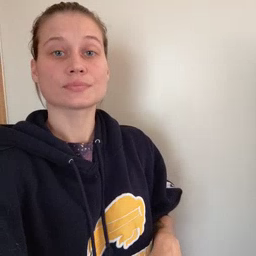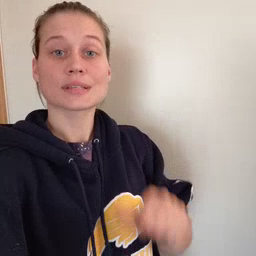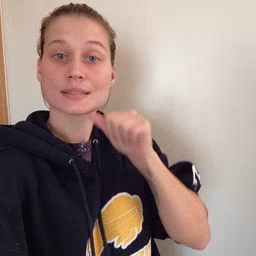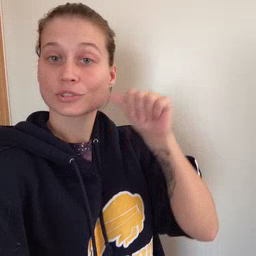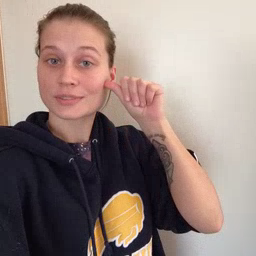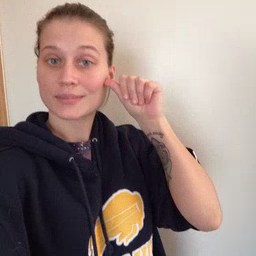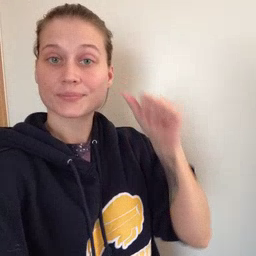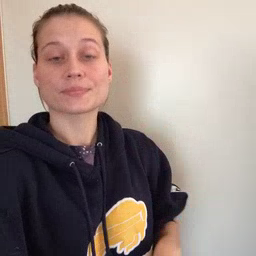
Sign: yesterday